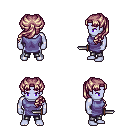
a pixel art fantasy rpg character, male body template, dark elf, purple skin, chain tabard jacket, metal pants, white blonde princess hairstyle, dagger, four views (front, back, left, right), 2x2 character sprite sheet, small pixel art, hard edges, no anti-aliasing